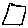
Label: square